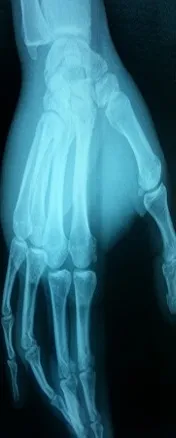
Oblique view.
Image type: radiology (x_ray)